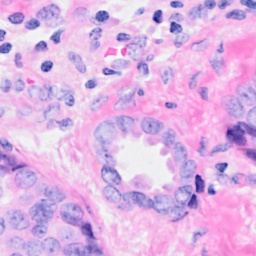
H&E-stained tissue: Breast